Question: (or whatever it's called)
IMAGE:

I basically want to do the same exact thing as in the Contacts app when choosing a photo for a contact and I do want any buttons on the main interface. I want to call the "UI drawer" to Take a picture, choose one from the library, edit or delete .
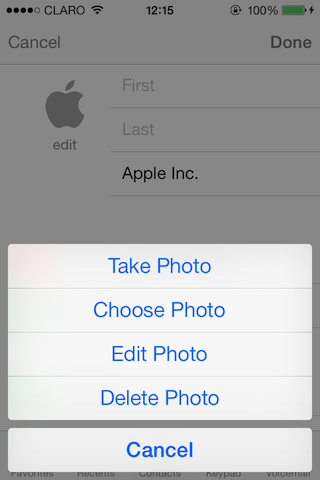
Answer: It is called 'UIActionSheet'. Here is the <URL>